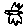
Label: bird